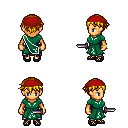
a pixel art fantasy rpg character, female body template, human, tanned skin, sash dress, metal pants, blonde short bangs hairstyle, red bandana, bracelets, ghillies, dagger, four views (front, back, left, right), 2x2 character sprite sheet, small pixel art, hard edges, no anti-aliasing